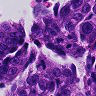
Metastatic tissue present: yes